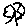
Label: tree